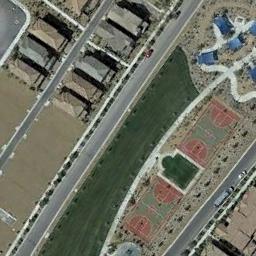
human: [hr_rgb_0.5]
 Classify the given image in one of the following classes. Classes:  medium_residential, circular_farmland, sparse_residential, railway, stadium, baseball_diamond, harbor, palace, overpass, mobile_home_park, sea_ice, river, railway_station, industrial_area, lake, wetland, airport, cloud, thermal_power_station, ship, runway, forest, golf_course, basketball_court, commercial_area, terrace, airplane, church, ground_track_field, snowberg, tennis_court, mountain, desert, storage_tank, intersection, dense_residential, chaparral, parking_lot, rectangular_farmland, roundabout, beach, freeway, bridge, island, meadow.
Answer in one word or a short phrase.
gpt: basketball_court